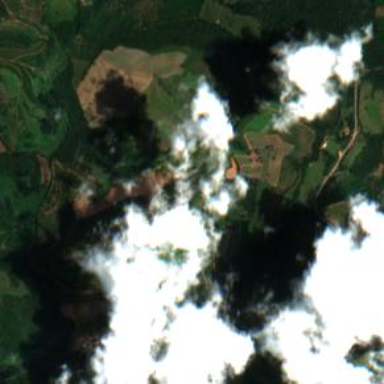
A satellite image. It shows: Farmland with coffee crops.